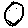
Label: smiley face